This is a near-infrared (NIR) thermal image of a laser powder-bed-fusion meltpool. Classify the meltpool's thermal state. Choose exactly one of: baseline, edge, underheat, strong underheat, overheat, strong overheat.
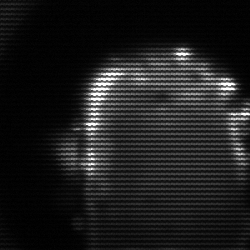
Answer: baseline